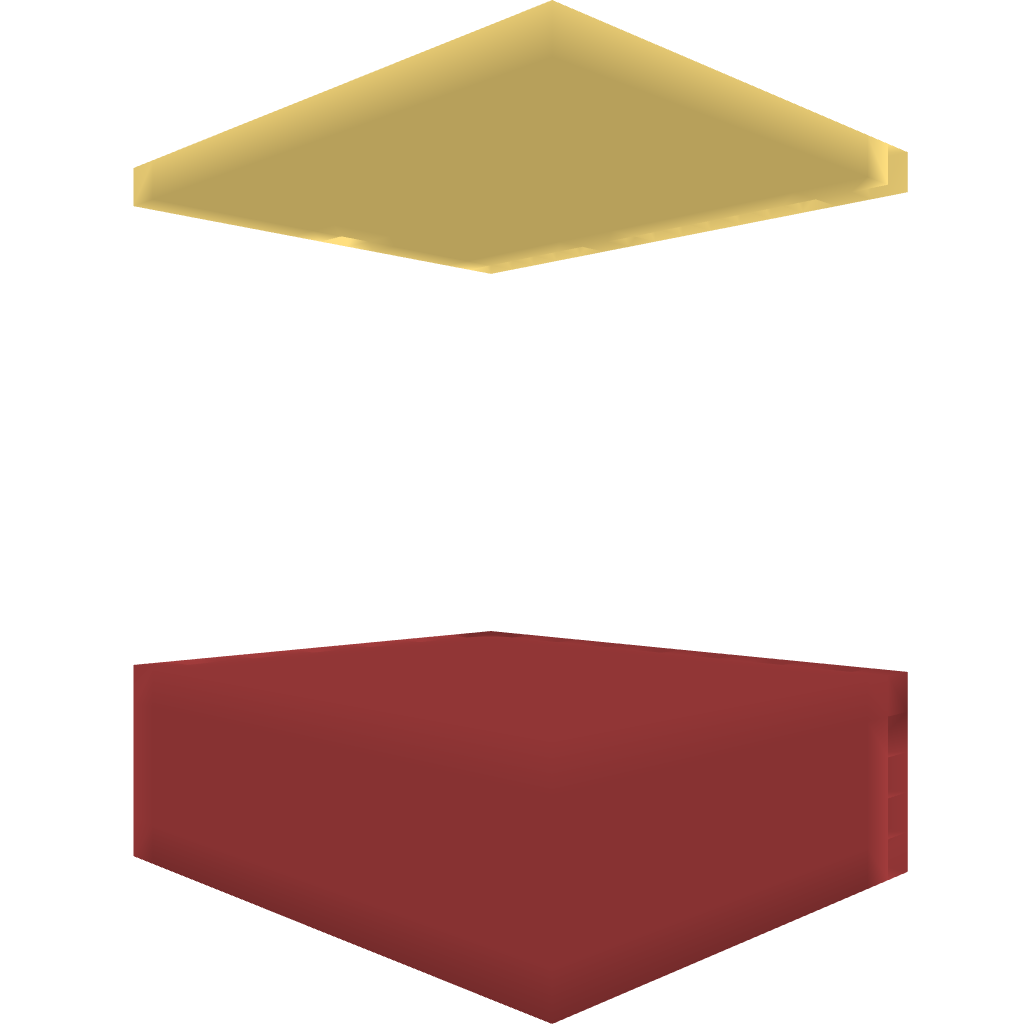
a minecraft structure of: desert pit fall trap bad low quality